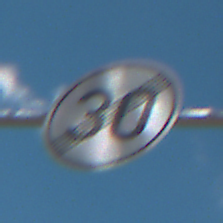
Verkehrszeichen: EndeGeschwindigkeit30
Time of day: Midday
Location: Outdoor (Nature)
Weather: PartlyCloudy
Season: NotSpecified
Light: Natural